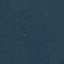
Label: Forest